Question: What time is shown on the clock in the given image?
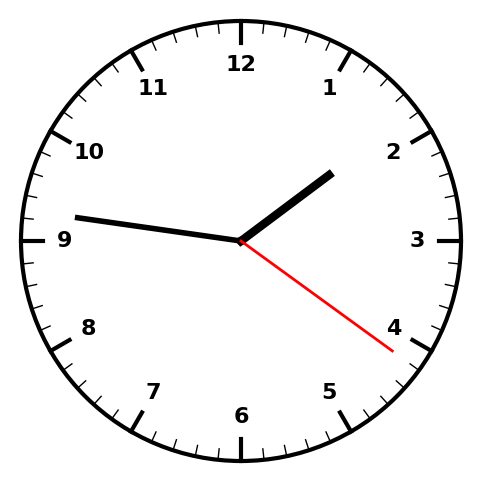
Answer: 01:46:21